Question: Yammer REST api json. My code send message in group succesfull. But I need to send msg with "cc", link some user, like this:

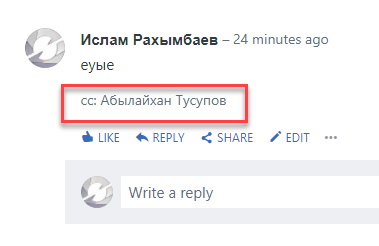
Answer: I found it.
'''
function PostYammerWithNotification(group_id, message, userCC) {
var yammerData;
yammerData = {
group_id: group_id,
body: message
};
yammerData.cc = "[[user:" + userCC + "]]";
yam.platform.request({
url: "https://api.yammer.com/api/v1/messages.json",
method: "POST",
data: yammerData,
success: function(msg) {
alert("Post was Successful!");
},
error: function(msg) {
alert("Post was Unsuccessful");
}
});
}
'''
You need to use user ID:
'''
PostYammerWithNotification(/*Group ID*/,"test msg",/*User ID*/)
'''
Found it <URL>